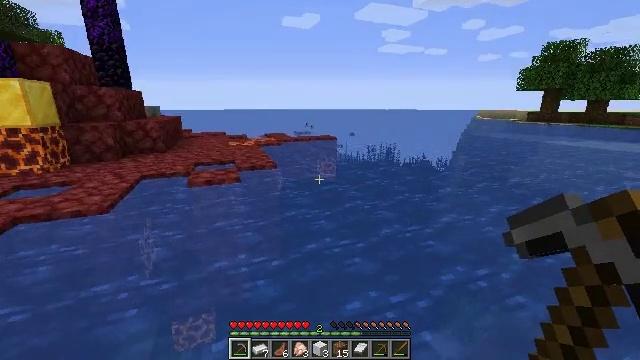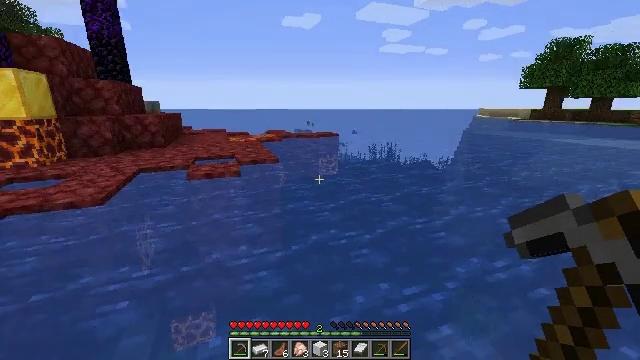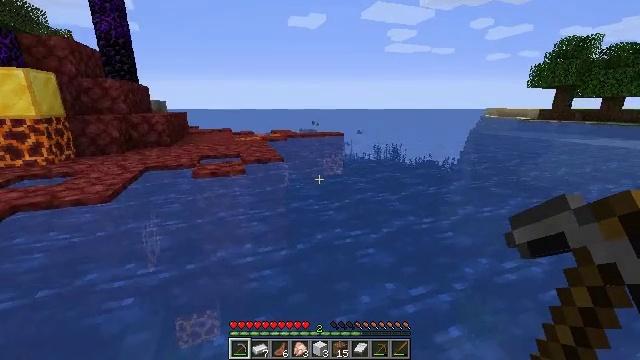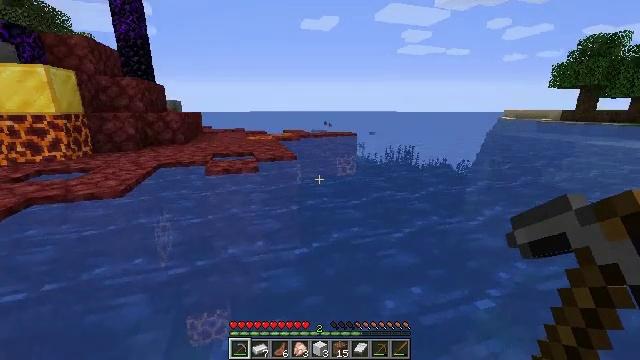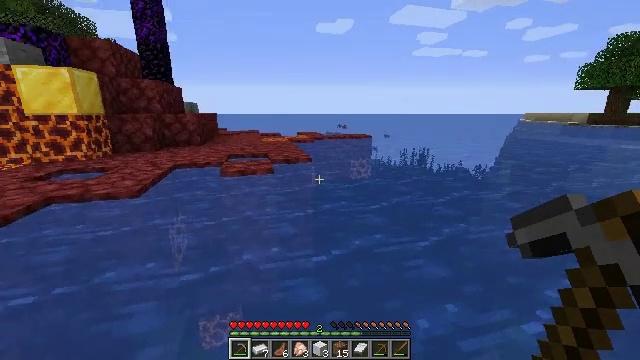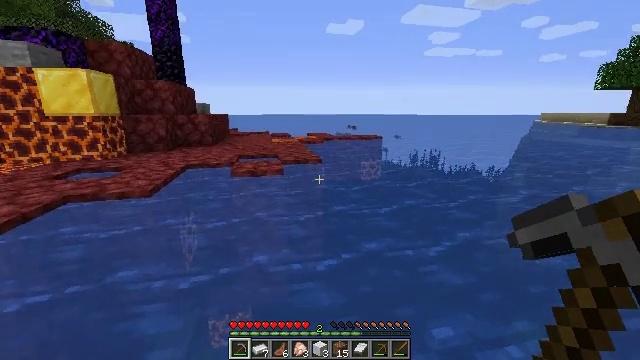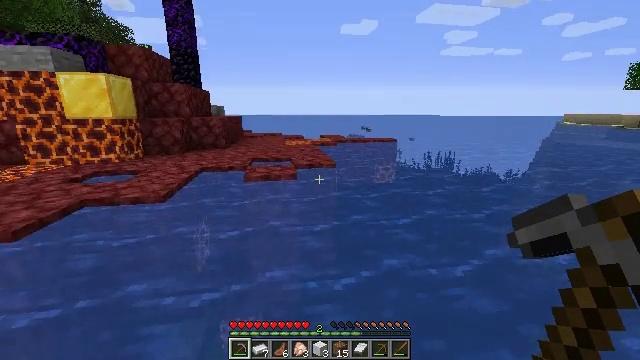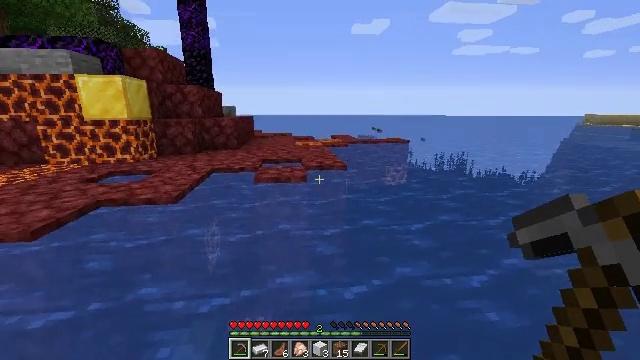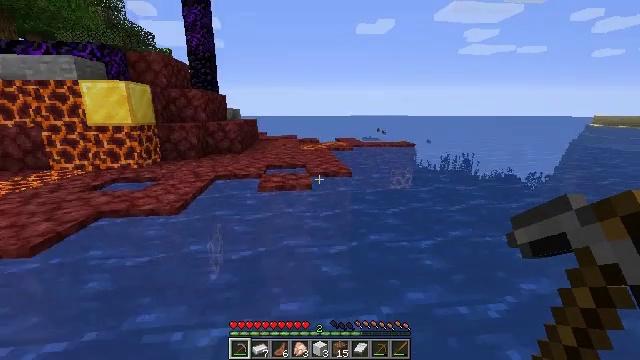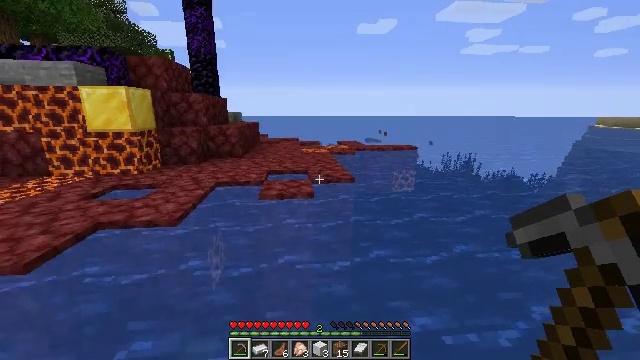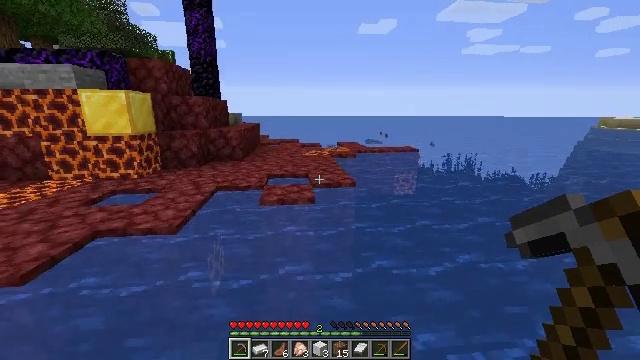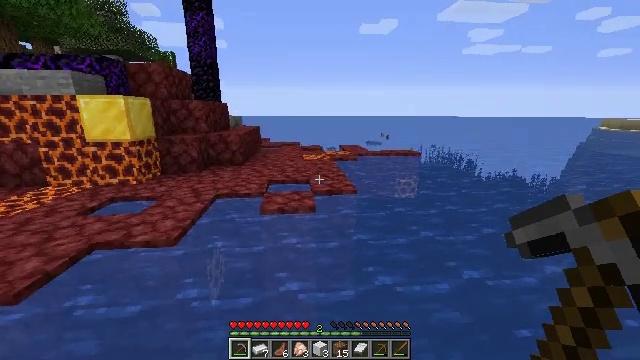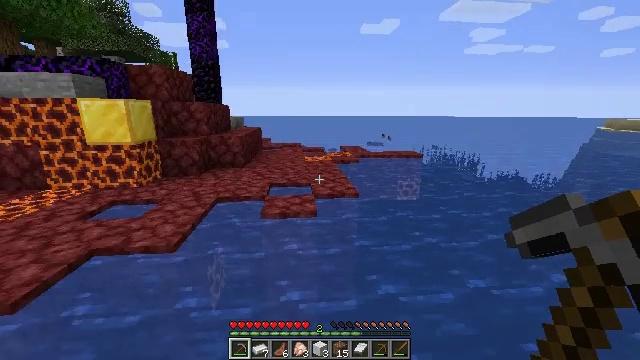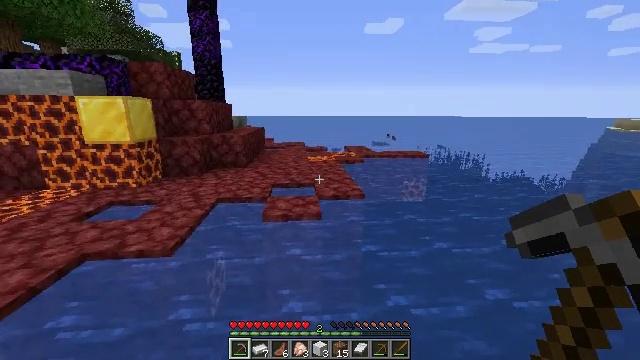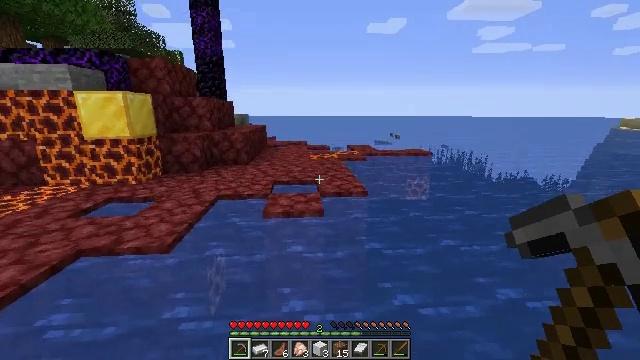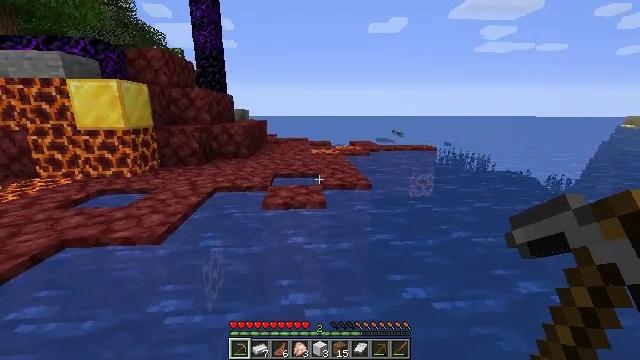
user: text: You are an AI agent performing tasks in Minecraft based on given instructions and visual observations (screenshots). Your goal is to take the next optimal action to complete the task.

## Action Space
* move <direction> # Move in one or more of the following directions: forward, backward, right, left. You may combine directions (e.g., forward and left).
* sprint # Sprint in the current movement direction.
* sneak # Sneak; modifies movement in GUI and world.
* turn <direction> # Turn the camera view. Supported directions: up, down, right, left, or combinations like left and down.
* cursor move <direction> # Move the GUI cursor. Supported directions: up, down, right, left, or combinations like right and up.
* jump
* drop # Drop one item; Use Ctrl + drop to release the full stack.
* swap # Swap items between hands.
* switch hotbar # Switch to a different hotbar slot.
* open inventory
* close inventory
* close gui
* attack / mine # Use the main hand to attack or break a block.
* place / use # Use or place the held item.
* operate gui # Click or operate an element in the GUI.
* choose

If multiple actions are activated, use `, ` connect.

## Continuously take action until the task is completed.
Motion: motion action
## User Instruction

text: Mine a chest to move it.
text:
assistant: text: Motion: move forward and move left, jump
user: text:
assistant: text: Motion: move forward and move left, turn left, jump
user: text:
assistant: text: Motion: move forward and move left, turn left, jump
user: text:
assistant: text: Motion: move forward and move left, turn left, jump
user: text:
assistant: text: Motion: move forward, turn left, jump
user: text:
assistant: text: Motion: move forward, turn left, jump
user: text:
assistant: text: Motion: move forward, turn left, jump
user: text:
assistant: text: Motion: move forward, jump
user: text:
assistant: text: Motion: move forward, jump
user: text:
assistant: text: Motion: move forward, jump
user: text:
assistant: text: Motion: move forward, jump
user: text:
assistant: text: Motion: move forward, jump
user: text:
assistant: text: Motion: move forward, jump
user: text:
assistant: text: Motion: move forward, jump
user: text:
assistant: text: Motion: move forward, jump
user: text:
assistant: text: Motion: move forward, jump
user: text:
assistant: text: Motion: move forward, jump
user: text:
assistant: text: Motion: move forward, jump
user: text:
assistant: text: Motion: move forward, jump
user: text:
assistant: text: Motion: move forward, jump
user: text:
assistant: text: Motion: move forward, jump
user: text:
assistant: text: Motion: move forward, jump
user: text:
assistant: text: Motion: move forward, turn left, jump
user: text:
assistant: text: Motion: move forward, jump
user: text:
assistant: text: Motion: move forward, jump
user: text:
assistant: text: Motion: move forward, jump
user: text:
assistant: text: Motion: move forward, jump
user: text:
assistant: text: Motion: move forward, jump
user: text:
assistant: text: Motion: move forward, jump
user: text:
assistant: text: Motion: move forward, jump